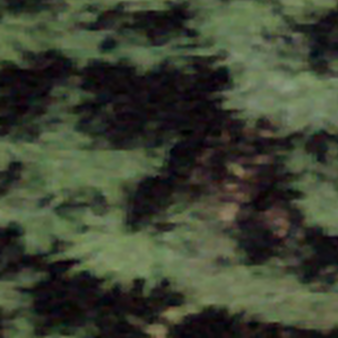
Label: other